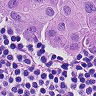
Metastatic tissue present: yes